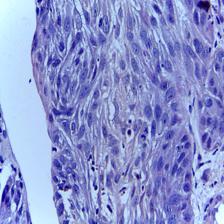
Diagnosis: OSCC